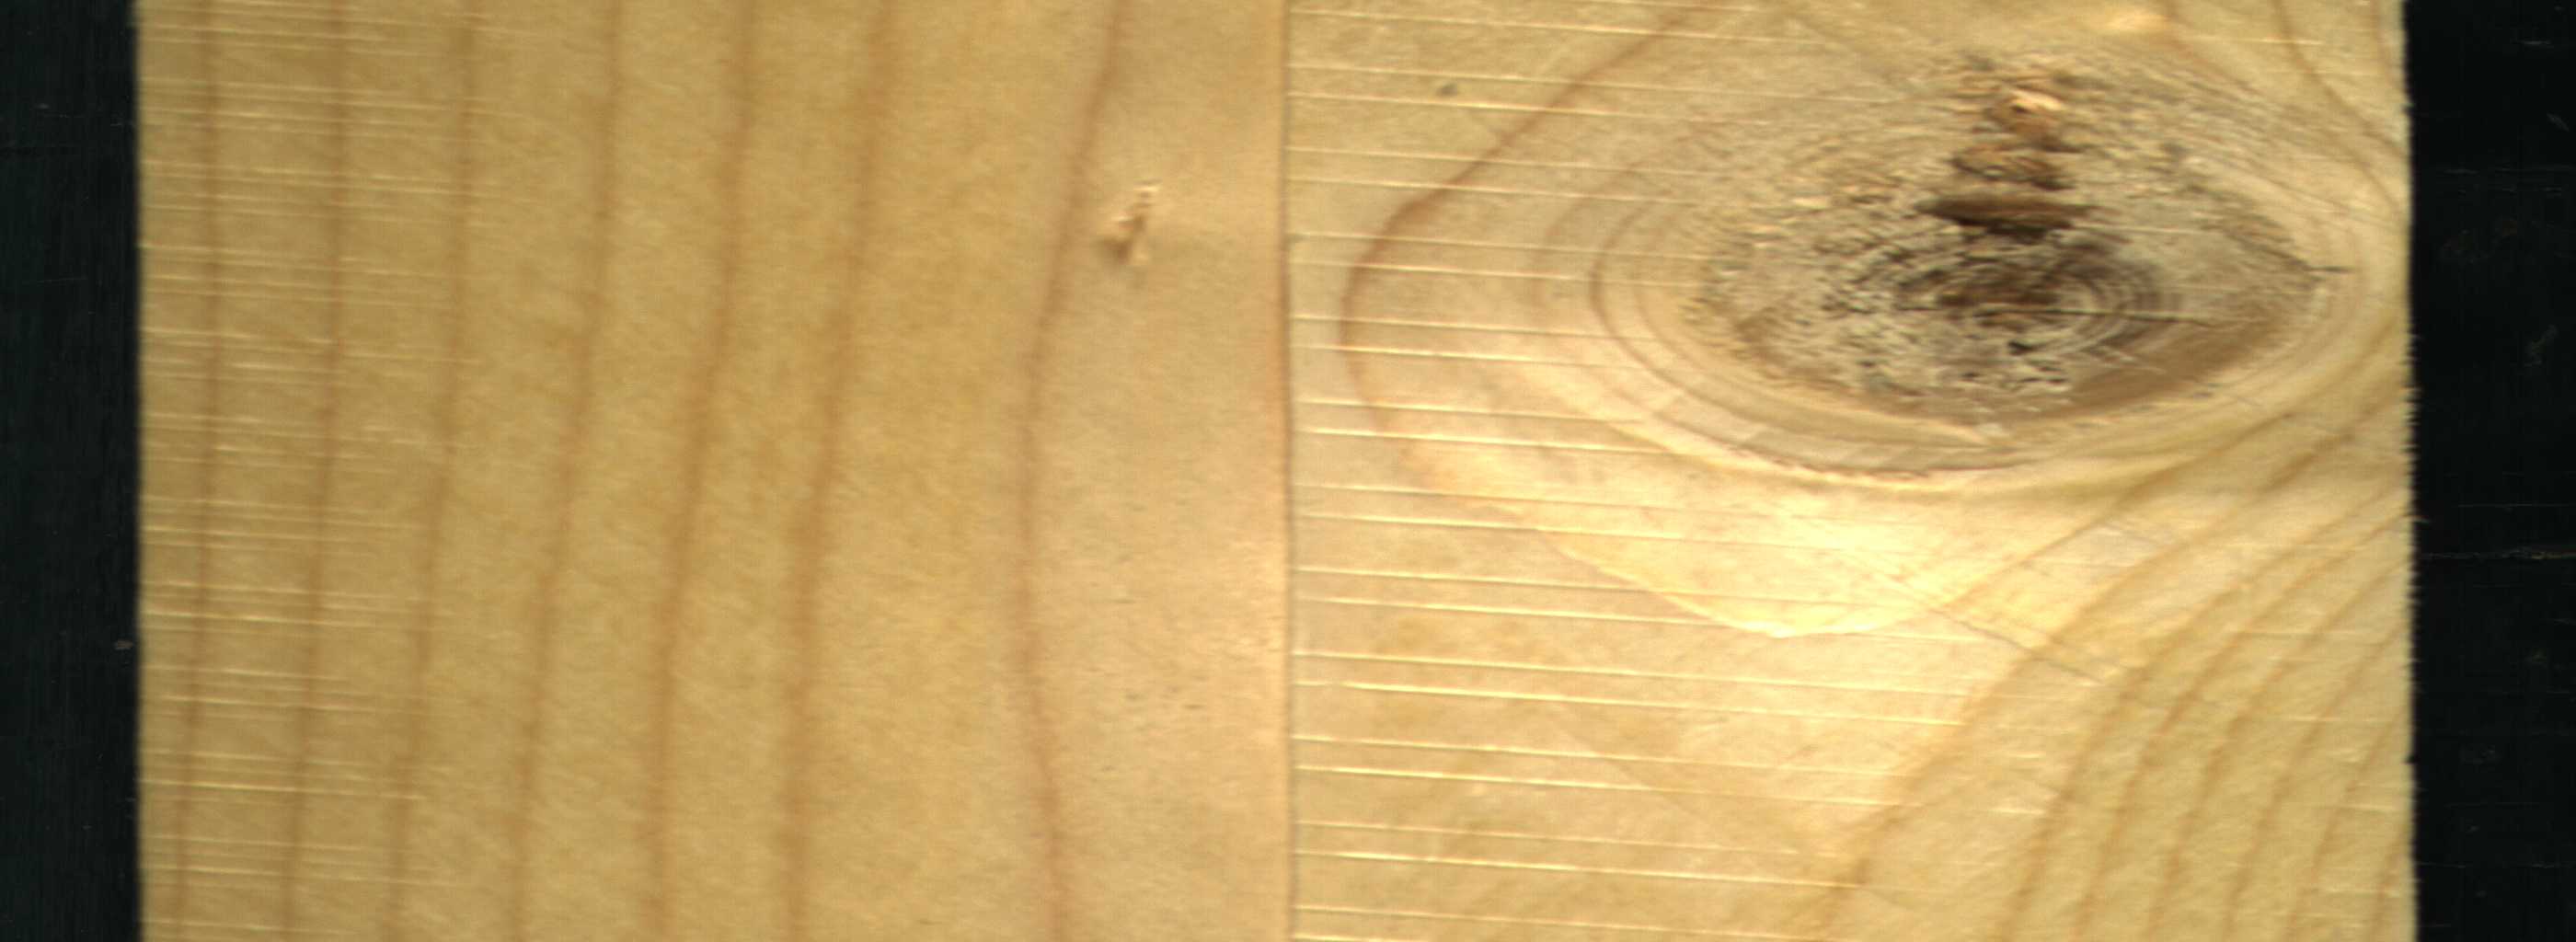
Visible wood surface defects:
knot_with_crack